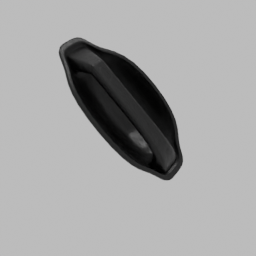
Label: mechanical